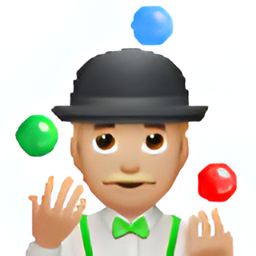
Name: man juggling type 3
Emoji: 🤹🏼‍♂️
Group: People & Body
Sub-group: person-sport